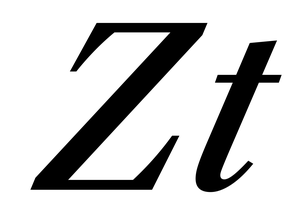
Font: LibreCaslonText-Italic_Medium_Italic